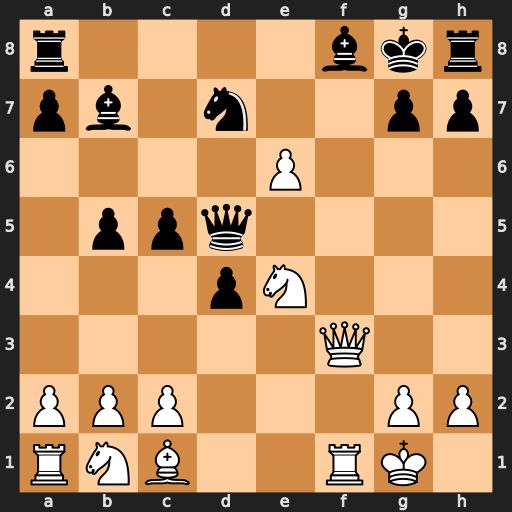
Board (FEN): r4bkr/pb1n2pp/4P3/1ppq4/3pN3/5Q2/PPP3PP/RNB2RK1
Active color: w
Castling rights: -
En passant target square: -
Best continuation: Qf7#